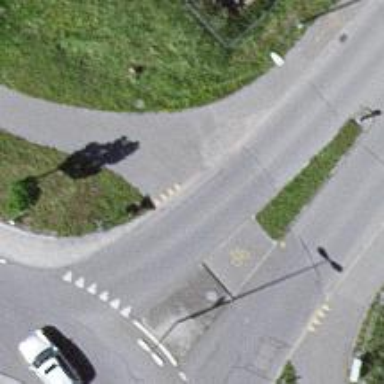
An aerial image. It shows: Unmarked crossing with pedestrian island.